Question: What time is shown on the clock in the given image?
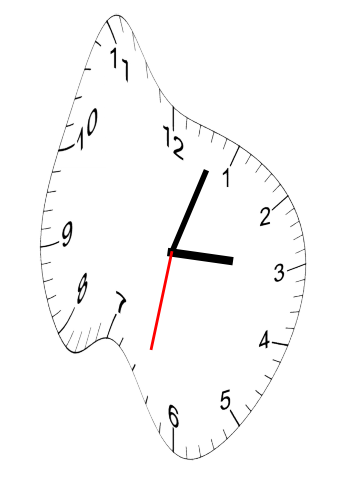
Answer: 03:03:32